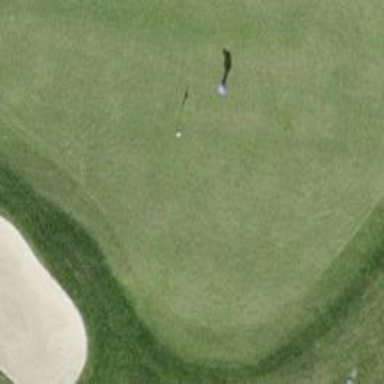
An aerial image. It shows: Golf green.